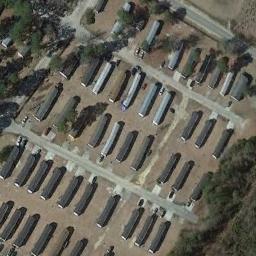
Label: mobile_home_park